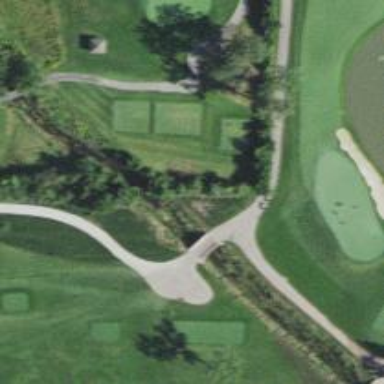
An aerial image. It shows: Service road designated as golf cart path.